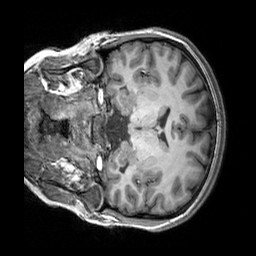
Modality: T1w
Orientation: coronal
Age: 20
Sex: female
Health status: healthy
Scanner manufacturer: siemens
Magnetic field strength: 3 T
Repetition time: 2.3 s
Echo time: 0.00303 s